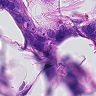
Metastatic tissue present: yes